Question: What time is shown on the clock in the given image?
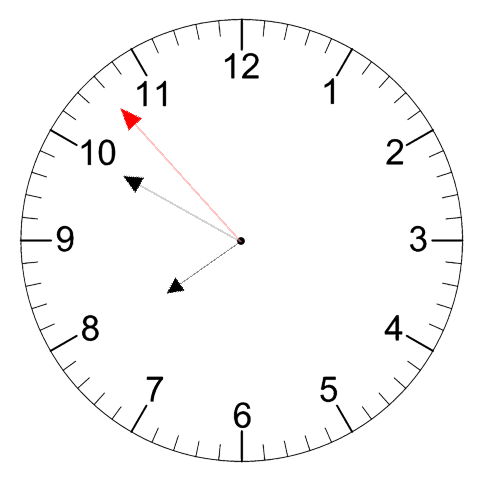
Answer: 07:49:53